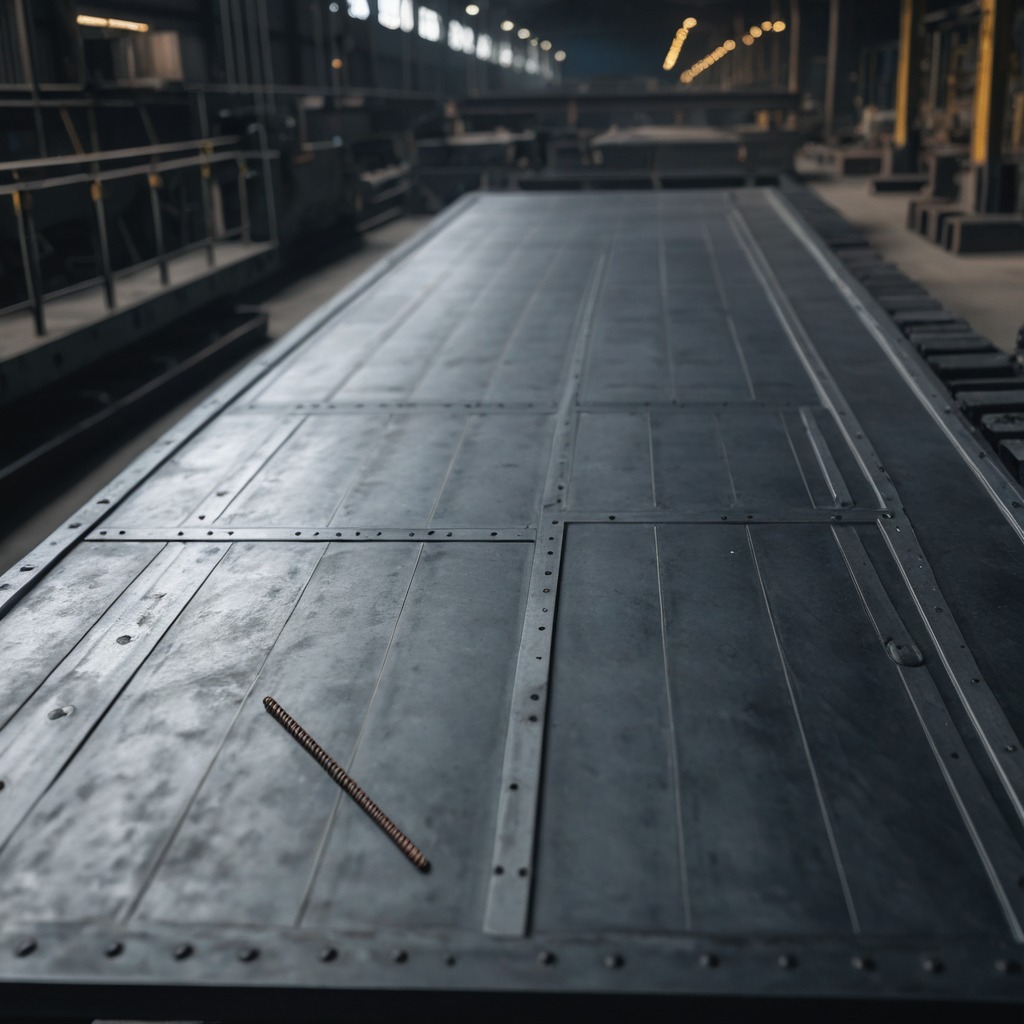
A coiled metal spring is lying on a cold steel table in a mining workshop.